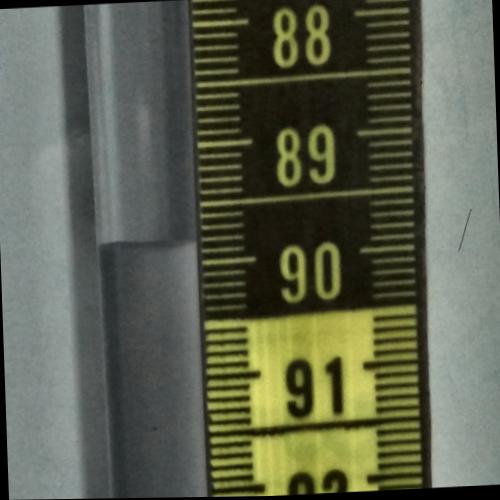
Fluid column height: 89.8 cm